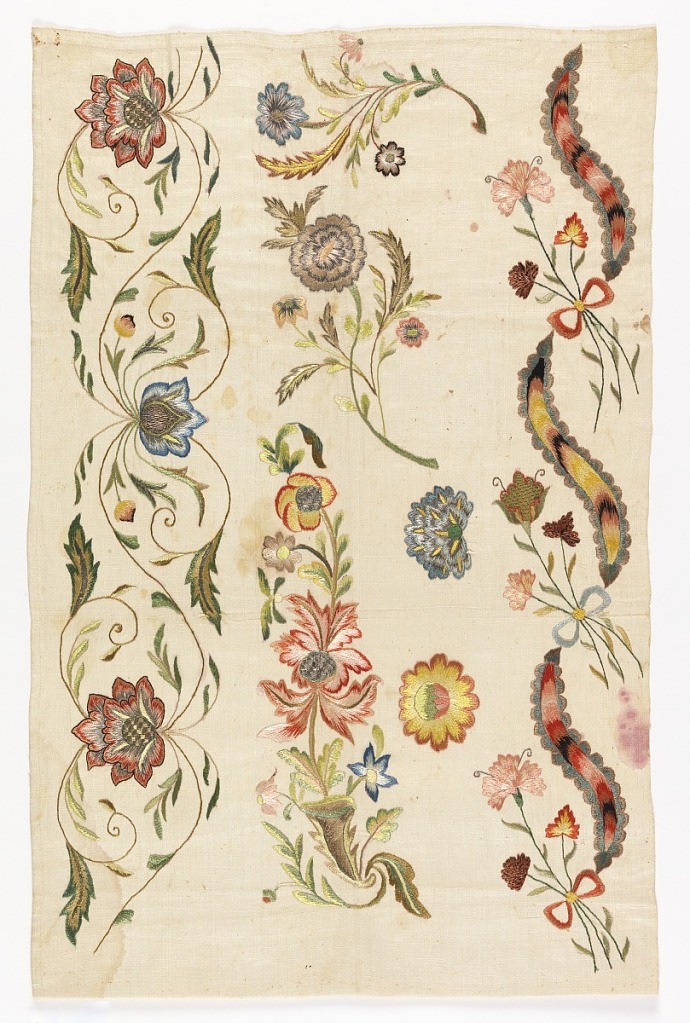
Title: Sampler
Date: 19th century
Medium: silk and metal-wrapped silk embroidery on cotton foundation Technique: embroidered in satin, stem, and couching stitches on plain weave foundation
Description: Bands of elaborate floral borders in polychrome silks and metal threads.